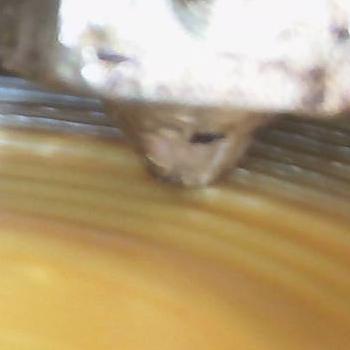
Flow rate: 184%